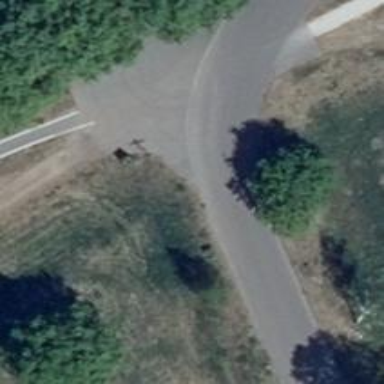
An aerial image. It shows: Unclassified road with asphalt surface.